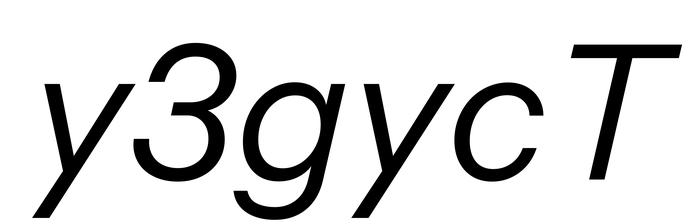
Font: InstrumentSans-Italic_Italic